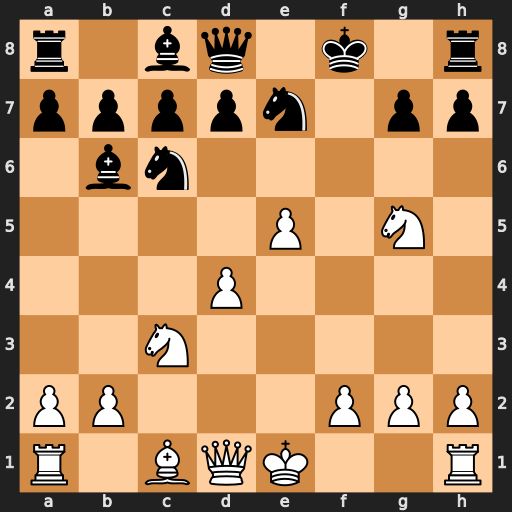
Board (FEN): r1bq1k1r/ppppn1pp/1bn5/4P1N1/3P4/2N5/PP3PPP/R1BQK2R
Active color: w
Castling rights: KQ
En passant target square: -
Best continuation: Qf3+ Nf5 Qxf5+